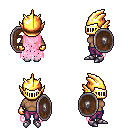
a pixel art fantasy rpg character, female body template, human, dark skin, pink tattered cape, magenta pants, gray short mohawk hairstyle, gold helm, gold gloves, metal boots, shield, four views (front, back, left, right), 2x2 character sprite sheet, small pixel art, hard edges, no anti-aliasing